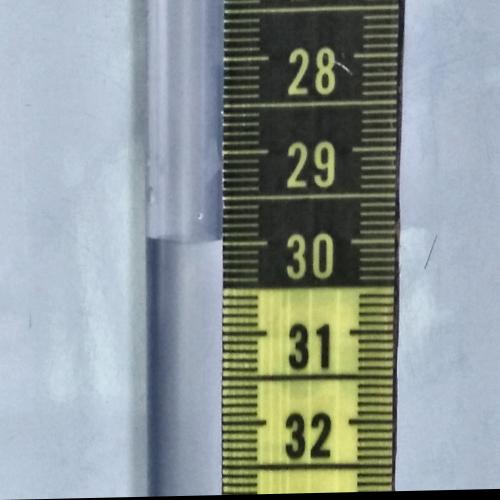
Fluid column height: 30.0 cm